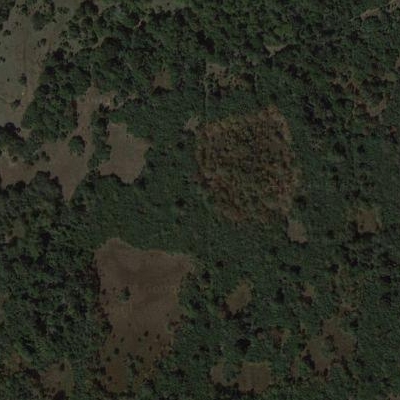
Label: eForest